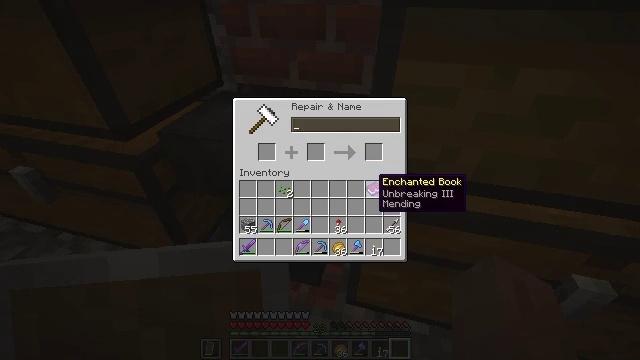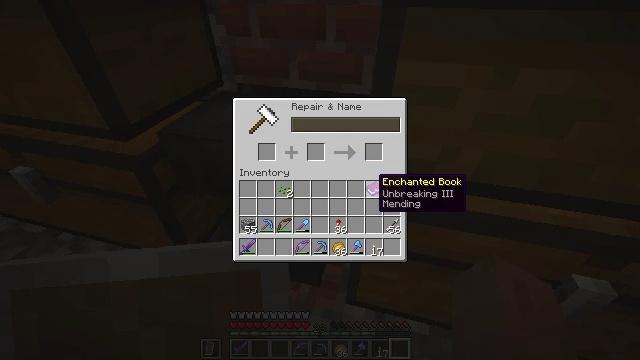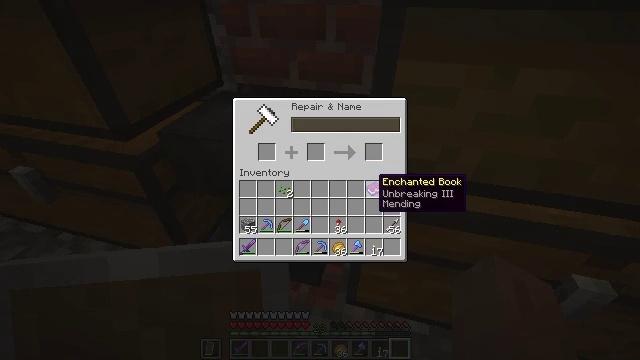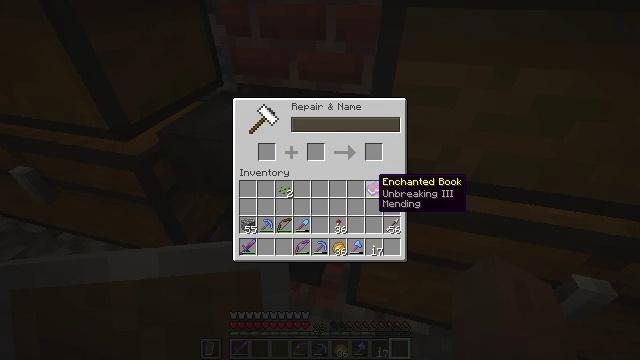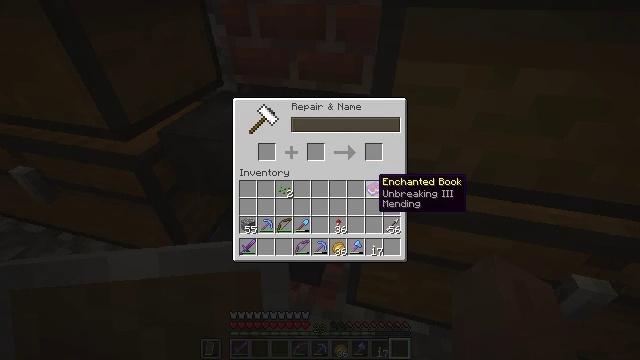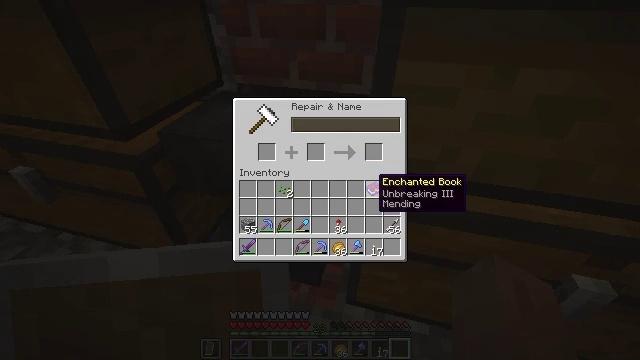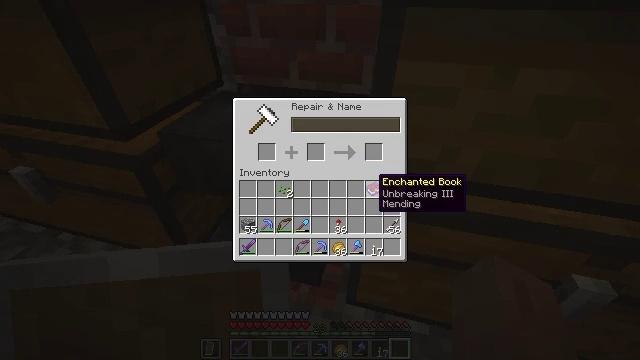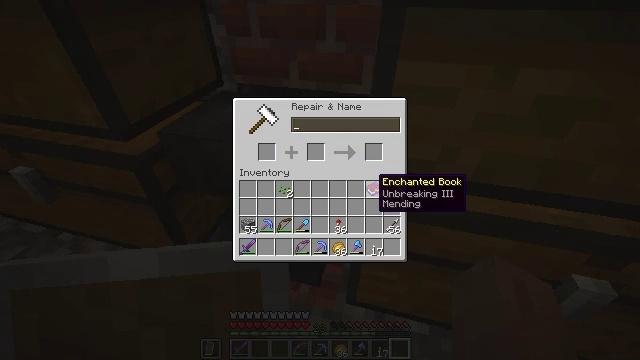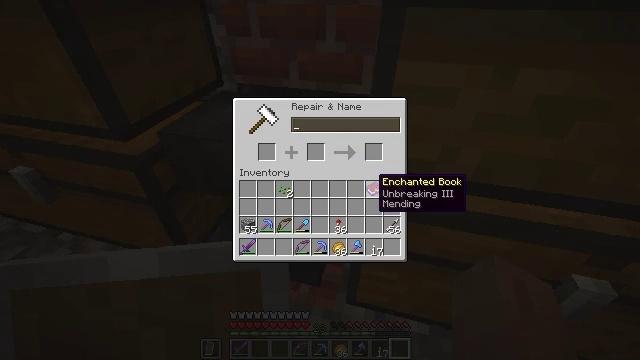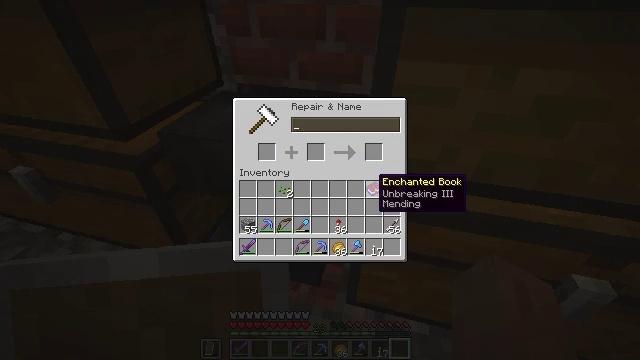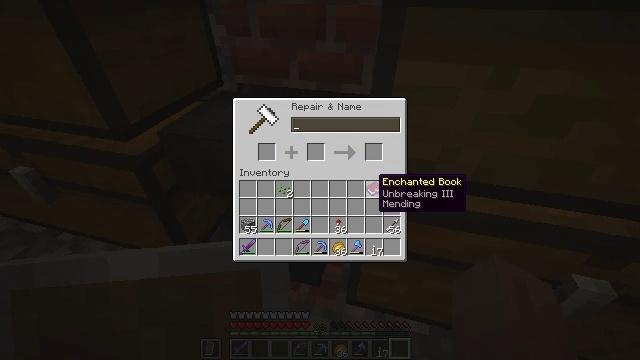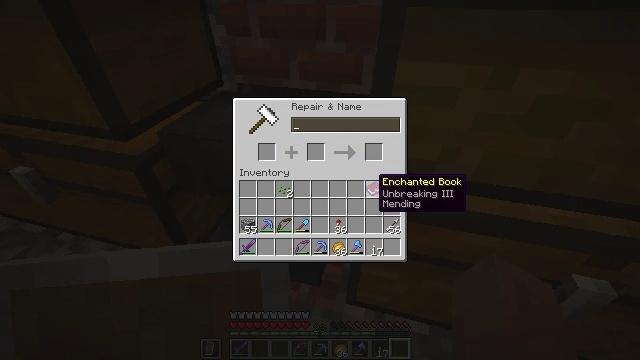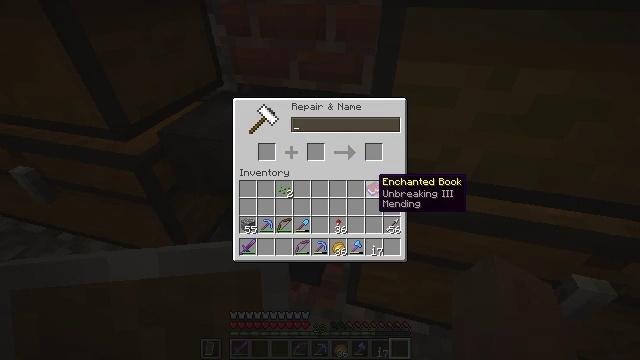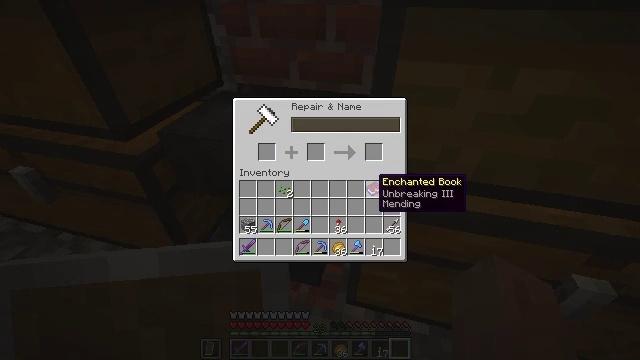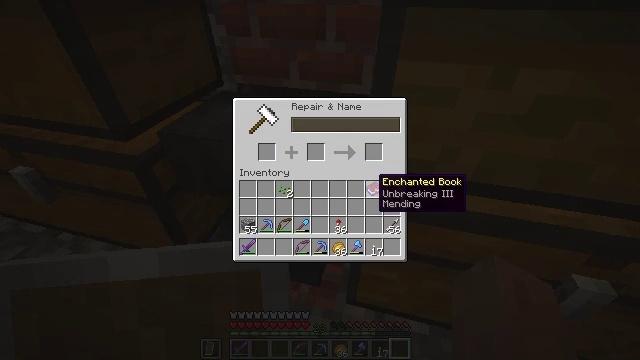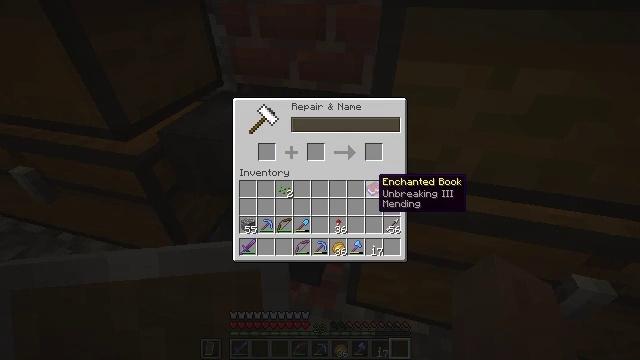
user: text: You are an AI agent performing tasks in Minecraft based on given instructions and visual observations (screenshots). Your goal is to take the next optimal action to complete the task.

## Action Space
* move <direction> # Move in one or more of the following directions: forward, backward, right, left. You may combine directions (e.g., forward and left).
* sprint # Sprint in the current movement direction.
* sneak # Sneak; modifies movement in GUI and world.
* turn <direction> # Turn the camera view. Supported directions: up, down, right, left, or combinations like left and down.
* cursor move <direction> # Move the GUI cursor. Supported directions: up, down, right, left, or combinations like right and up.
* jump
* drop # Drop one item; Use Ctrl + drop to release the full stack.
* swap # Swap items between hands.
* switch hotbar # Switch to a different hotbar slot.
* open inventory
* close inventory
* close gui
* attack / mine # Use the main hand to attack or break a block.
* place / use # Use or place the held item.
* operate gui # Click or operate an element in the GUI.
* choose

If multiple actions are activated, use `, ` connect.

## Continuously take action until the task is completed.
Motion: motion action
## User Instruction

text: Retrieve the white banner from its position.
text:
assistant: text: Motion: no_op
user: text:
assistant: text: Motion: no_op
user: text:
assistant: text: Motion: no_op
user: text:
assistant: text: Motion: no_op
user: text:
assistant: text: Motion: no_op
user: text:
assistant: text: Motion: no_op
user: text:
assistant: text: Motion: no_op
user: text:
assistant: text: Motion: no_op
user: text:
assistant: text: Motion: no_op
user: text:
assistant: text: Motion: no_op
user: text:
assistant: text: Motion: no_op
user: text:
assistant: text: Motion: no_op
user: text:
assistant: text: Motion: no_op
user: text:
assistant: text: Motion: no_op
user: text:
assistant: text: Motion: no_op
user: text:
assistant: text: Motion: no_op
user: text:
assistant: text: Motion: no_op
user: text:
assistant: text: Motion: no_op
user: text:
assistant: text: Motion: no_op
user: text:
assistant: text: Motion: no_op
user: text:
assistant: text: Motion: no_op
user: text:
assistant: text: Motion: no_op
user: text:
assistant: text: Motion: no_op
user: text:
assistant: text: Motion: no_op
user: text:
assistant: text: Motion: no_op
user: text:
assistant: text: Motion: no_op
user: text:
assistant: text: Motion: no_op
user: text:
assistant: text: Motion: no_op
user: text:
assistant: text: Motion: no_op
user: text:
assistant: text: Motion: no_op